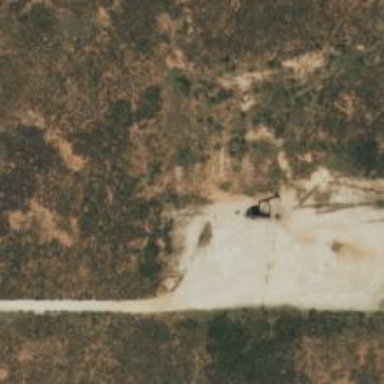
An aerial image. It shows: Petroleum well.